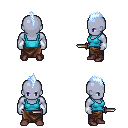
a pixel art fantasy rpg character, male body template, dark elf, purple skin, teal pirate shirt, robe skirt, white cyan mohawk hairstyle, white cloth bracers, maroon shoes, dagger, four views (front, back, left, right), 2x2 character sprite sheet, small pixel art, hard edges, no anti-aliasing